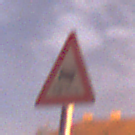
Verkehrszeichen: SchleuderOderRutschgefahr
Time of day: Night
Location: Outdoor (Suburban)
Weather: PartlyCloudy
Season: NotSpecified
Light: Artificial